Question: I'm making a multi file uploader using ASP.NET, and i know that IE doesn't support 'multiple' attribute inside '<input type="file"/>'.
So i wrote a jQuery code which checks if the user uses IE or not. If yes then show a button that let's the user add more than one file upload control, so he can upload more than one file too.
, When user clicks on that link to generate the '<input/>' control, and then clicks again to add a third one. Nothing happen! .. Only one control is added so it'd be two controls to use. Not more, no matter how much he clicks no more '<input/>' controls is added.
Here's my code :
'''
$(function () {
if (!('multiple' in document.createElement('input'))) {
var add_btn = $("<a href='#'>Add more photos</a>").insertAfter("#ContentPlaceHolder1_upload_lbl");
var upload_pnl = $('<input type="file" runat="server"/>');
var upload_holder = $("#fileinput_placeholder");
add_btn.on("click", function () {
upload_holder.append(upload_pnl);
alert("click event called(debugging)");
});
}
});
'''
Here's a picture of the node tree of that portion :

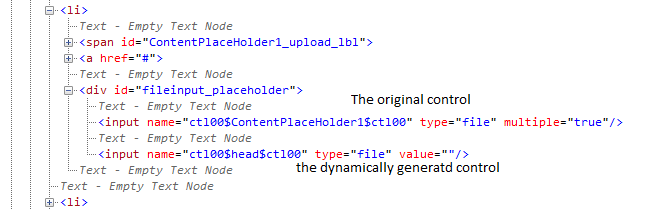
Answer: On the click event you are appending 'upload_pnl', and each consecutive click you are appending the same element, hence you only get 2.
To add more you either need to create the element inside the click event callback, or maybe use something like the <URL> function to create a new one.
'''
var upload_pnl = $('<input type="file" runat="server"/>');
var upload_holder = $("#fileinput_placeholder");
add_btn.on("click", function () {
upload_pnl.clone().appendTo(upload_holder);
alert("click event called(debugging)");
});
'''
Also as fscan pointed out the runat="server" wouldn't make this new element accessible in the code behind as the page is now client side.